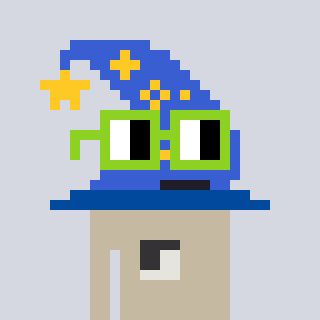
a pixel art character with square light green glasses, a wizard hat-shaped head and a bege-colored body on a cool background